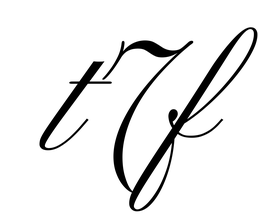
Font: PinyonScript-Regular